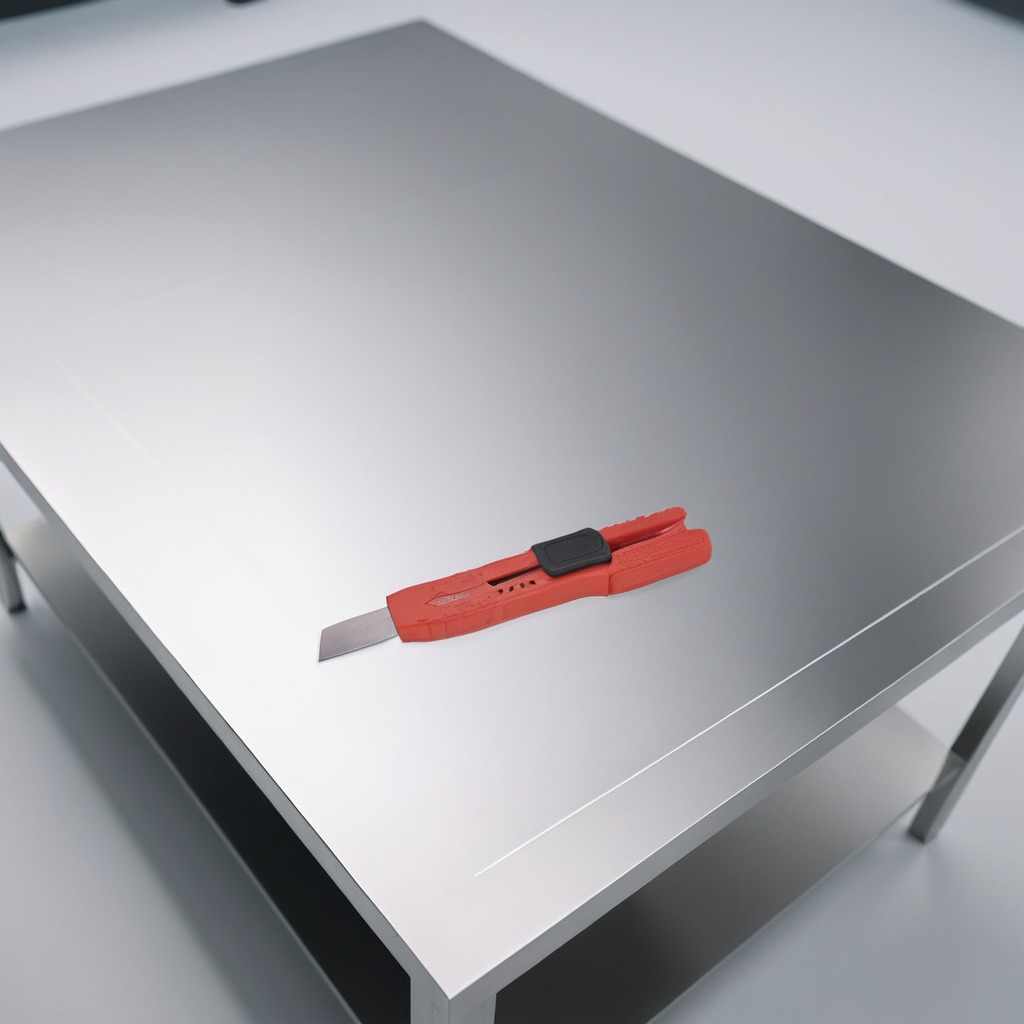
A utility knife is lying on the stainless steel table.